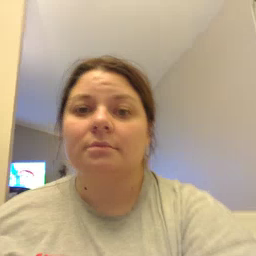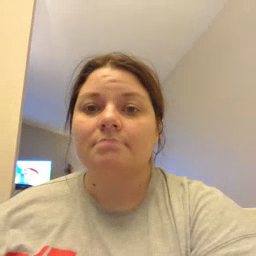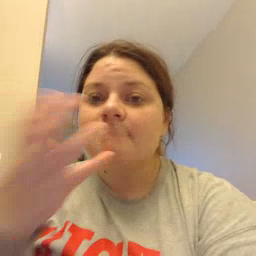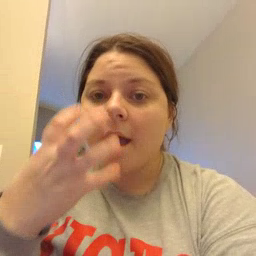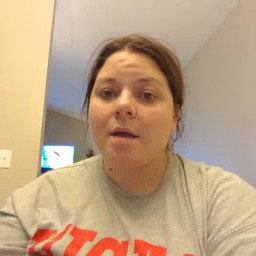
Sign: mad